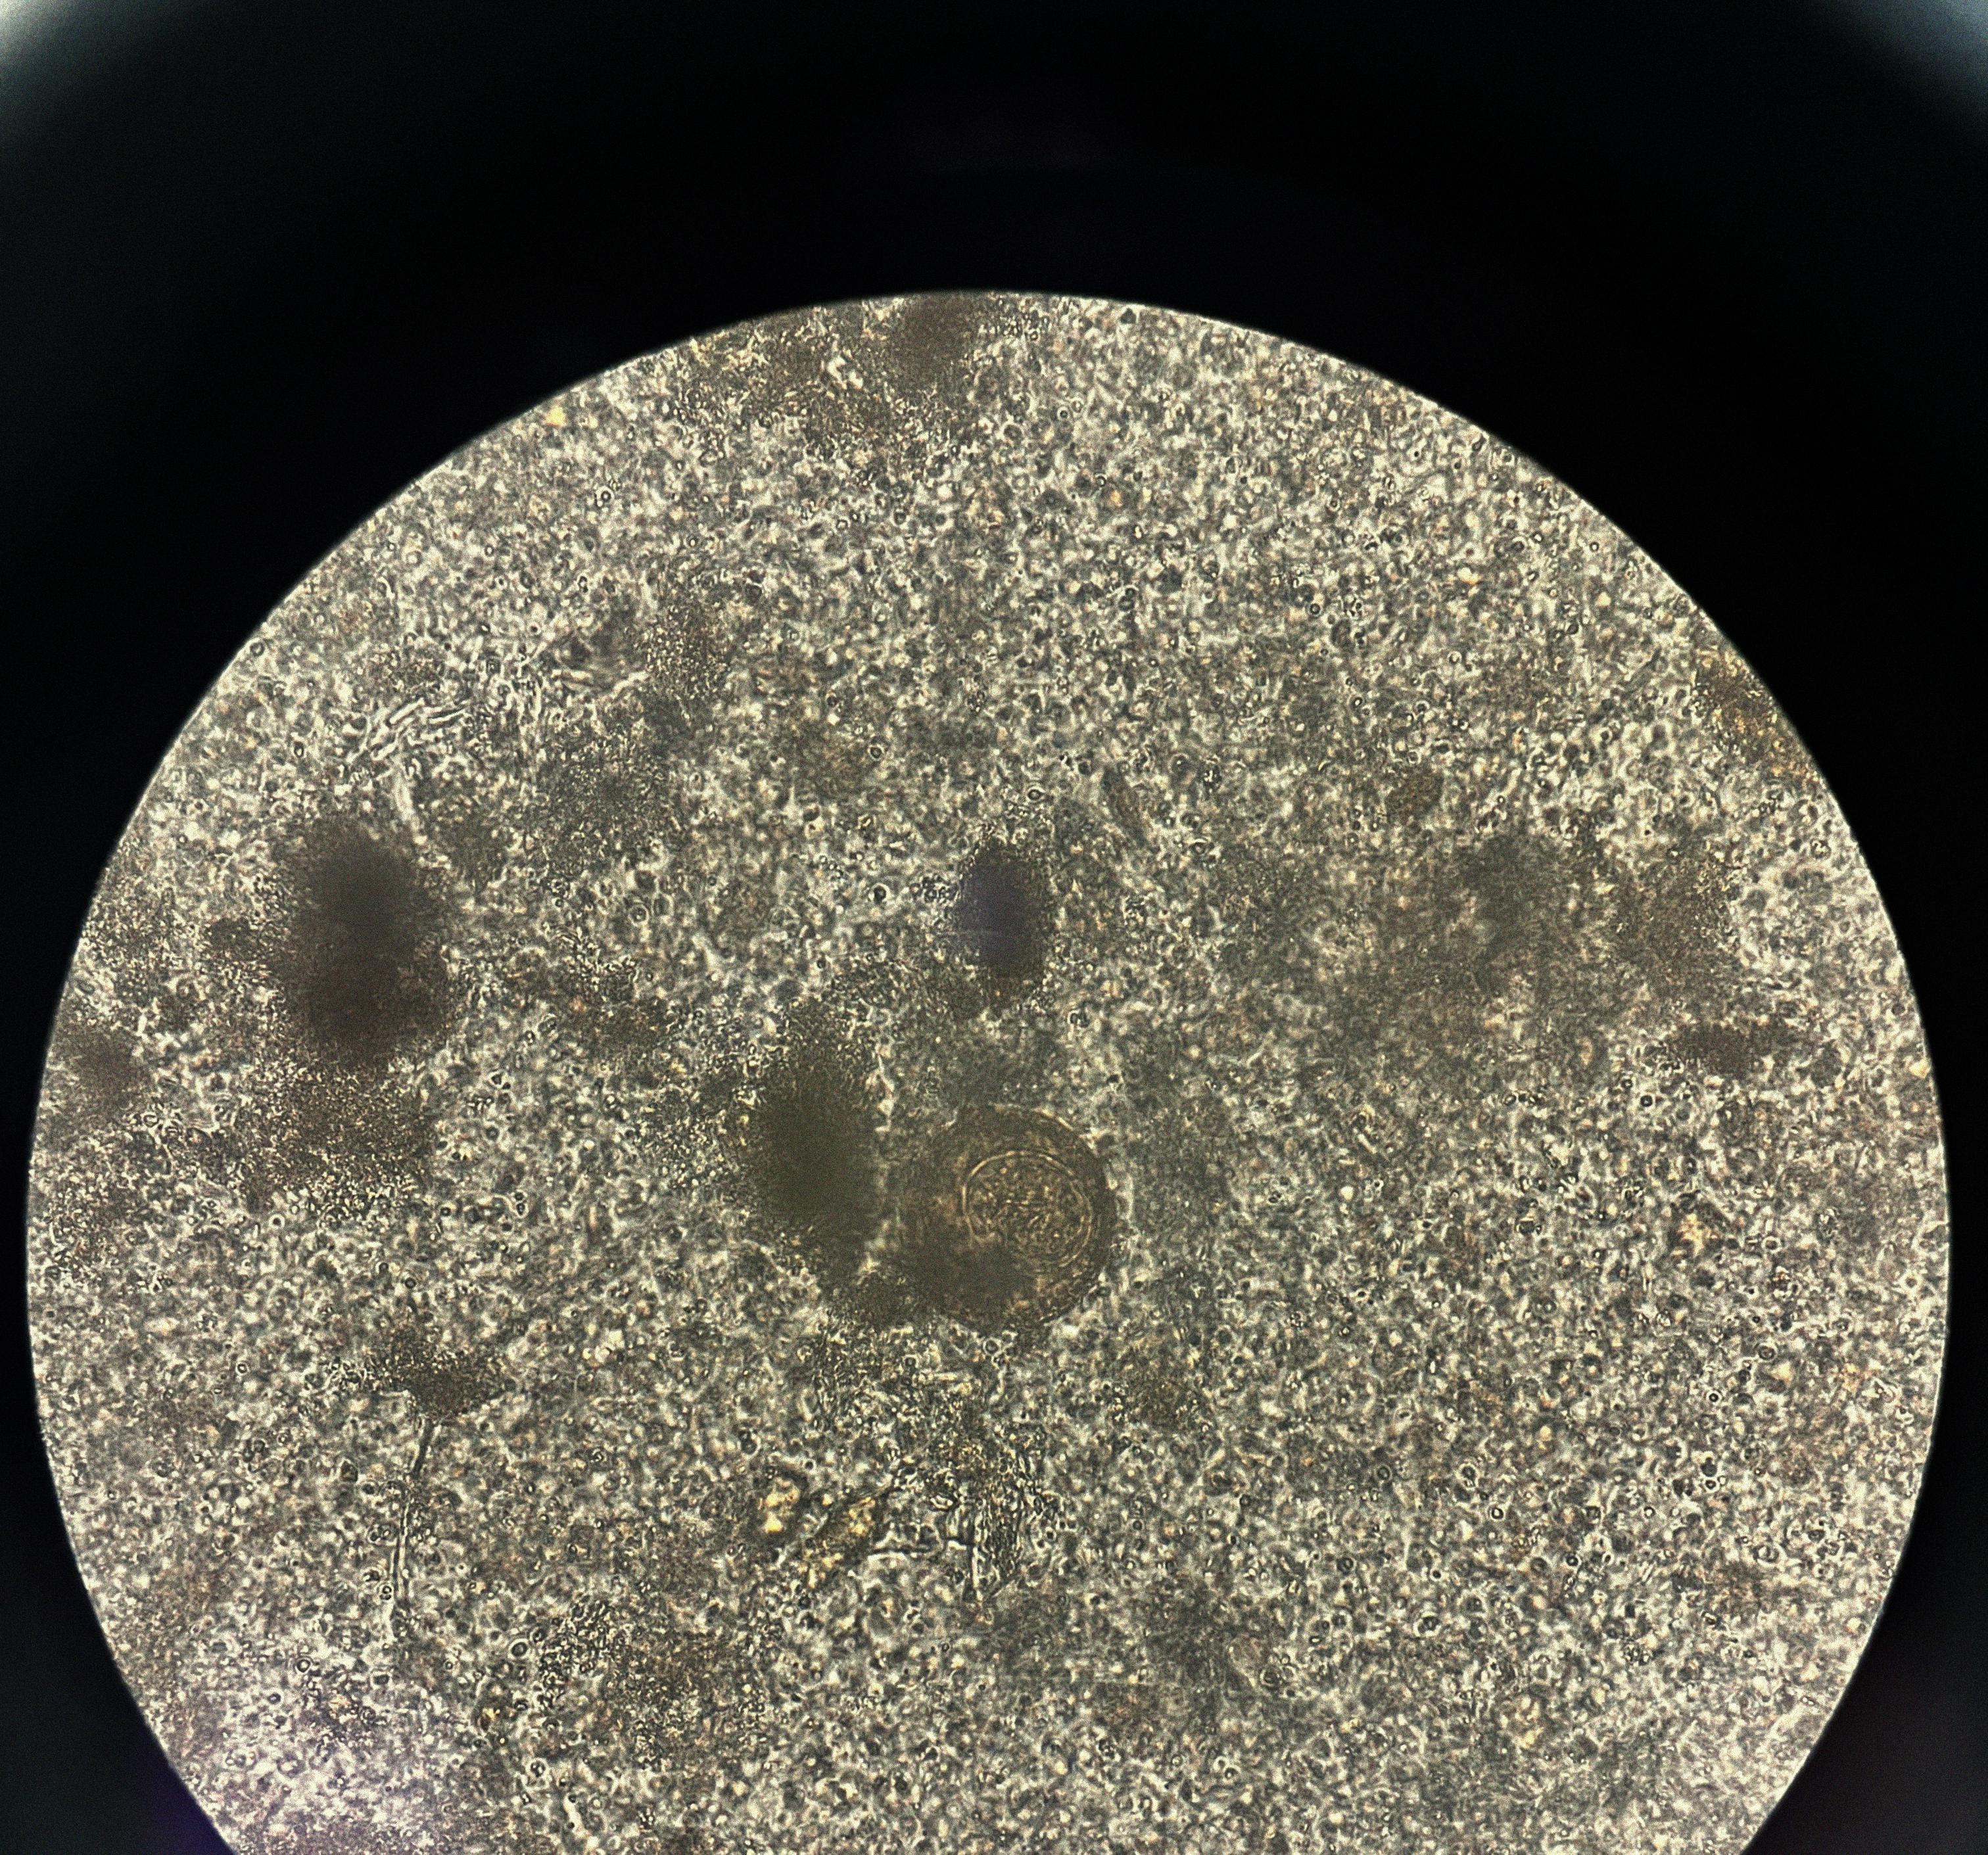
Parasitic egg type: Hymenolepis diminuta